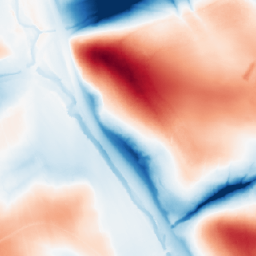
Category: classical
Decomposition family: gaussian_anisotropic
Decomposition parameters: sigma_x: 2
sigma_y: 50
Upsampling method: nearest
Upsampling parameters: scale: 4
Upsampling scale: 4